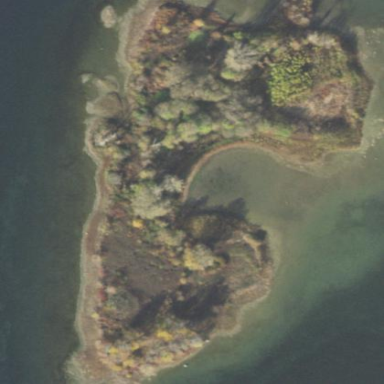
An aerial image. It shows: Islet.